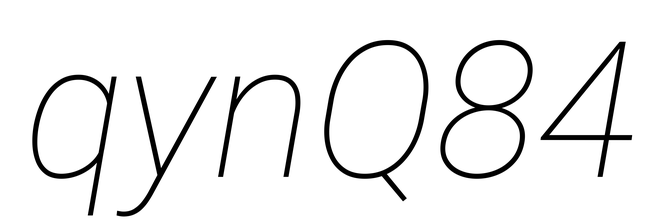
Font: Roboto-Italic_Thin_Italic